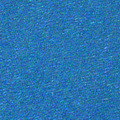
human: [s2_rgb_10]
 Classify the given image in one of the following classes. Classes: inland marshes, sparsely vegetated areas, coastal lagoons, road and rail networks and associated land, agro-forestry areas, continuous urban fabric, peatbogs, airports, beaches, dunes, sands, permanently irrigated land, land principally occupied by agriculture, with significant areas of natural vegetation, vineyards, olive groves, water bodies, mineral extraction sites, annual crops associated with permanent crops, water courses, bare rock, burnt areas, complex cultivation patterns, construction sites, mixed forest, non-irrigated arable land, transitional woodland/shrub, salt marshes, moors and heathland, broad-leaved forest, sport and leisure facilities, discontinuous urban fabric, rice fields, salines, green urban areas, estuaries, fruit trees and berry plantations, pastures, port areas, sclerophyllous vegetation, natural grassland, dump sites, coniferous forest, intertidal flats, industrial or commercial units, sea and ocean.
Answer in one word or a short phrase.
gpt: sea and ocean